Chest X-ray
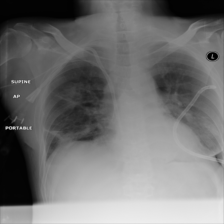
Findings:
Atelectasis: positive
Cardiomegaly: negative
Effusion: negative
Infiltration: negative
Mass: negative
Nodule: negative
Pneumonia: negative
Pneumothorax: positive
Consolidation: negative
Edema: negative
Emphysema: negative
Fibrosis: negative
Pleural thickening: negative
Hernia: negative